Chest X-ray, AP view. Patient: 45 years old, sex M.
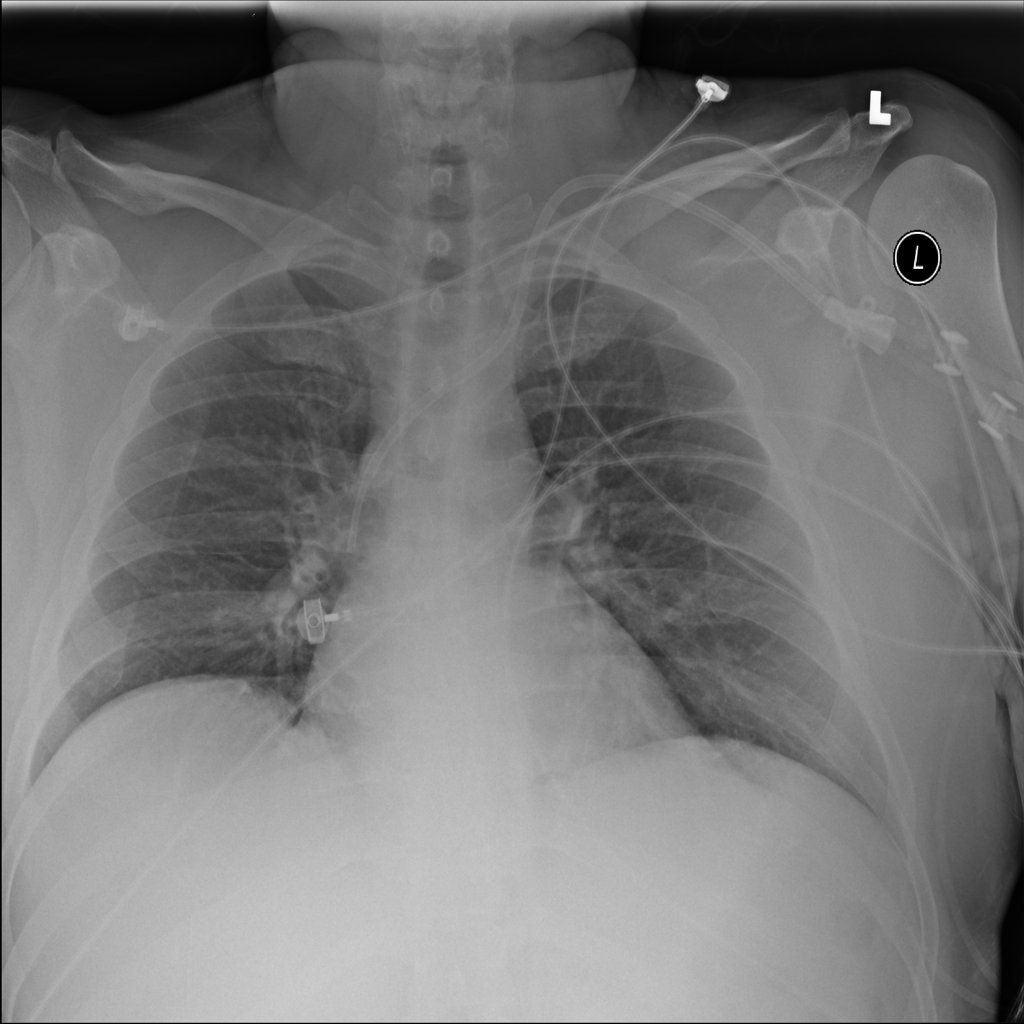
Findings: No Finding